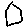
Label: hexagon